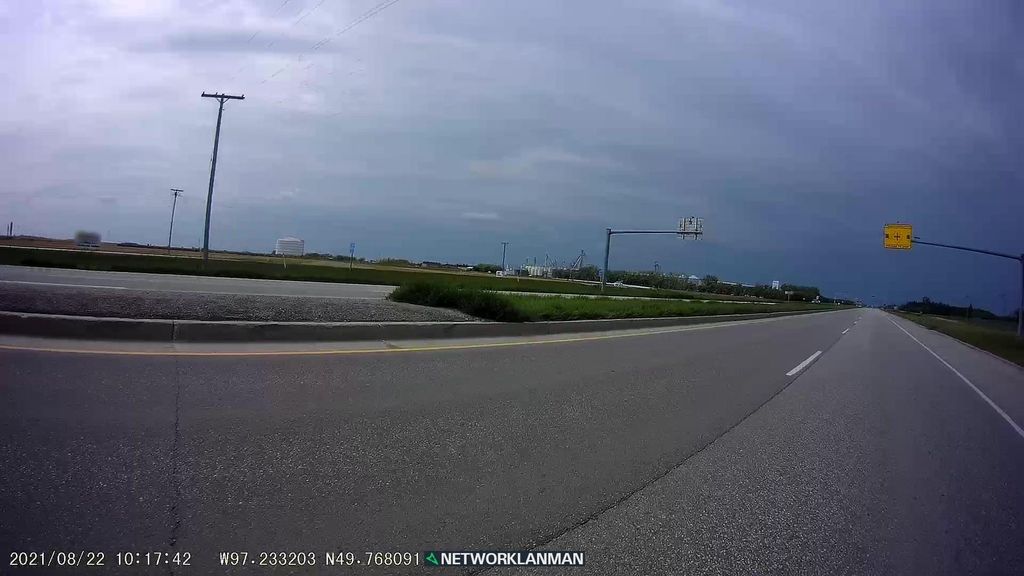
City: winnipeg